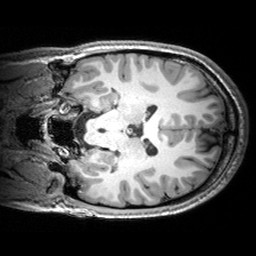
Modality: T1w
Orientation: coronal
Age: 27
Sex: male
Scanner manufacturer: siemens
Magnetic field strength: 3 T
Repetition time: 2.53 s
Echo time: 0.00299 s